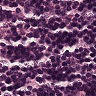
Metastatic tissue present: no